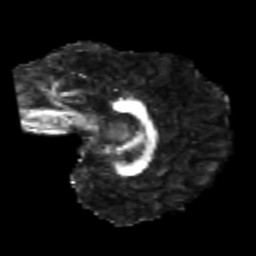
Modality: FA
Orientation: sagittal
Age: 21
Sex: female
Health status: healthy
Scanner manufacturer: philips
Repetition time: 7.384 s
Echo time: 0.08599 s